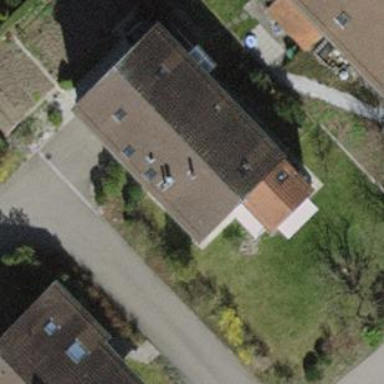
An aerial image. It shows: Building with tile roof.